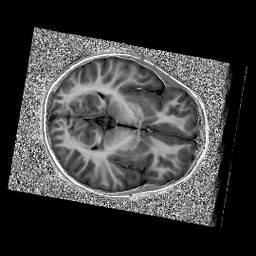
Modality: UNIT1
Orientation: axial
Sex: male
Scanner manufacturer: siemens
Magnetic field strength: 3 T
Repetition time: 5 s
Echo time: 0.00355 s